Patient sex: M
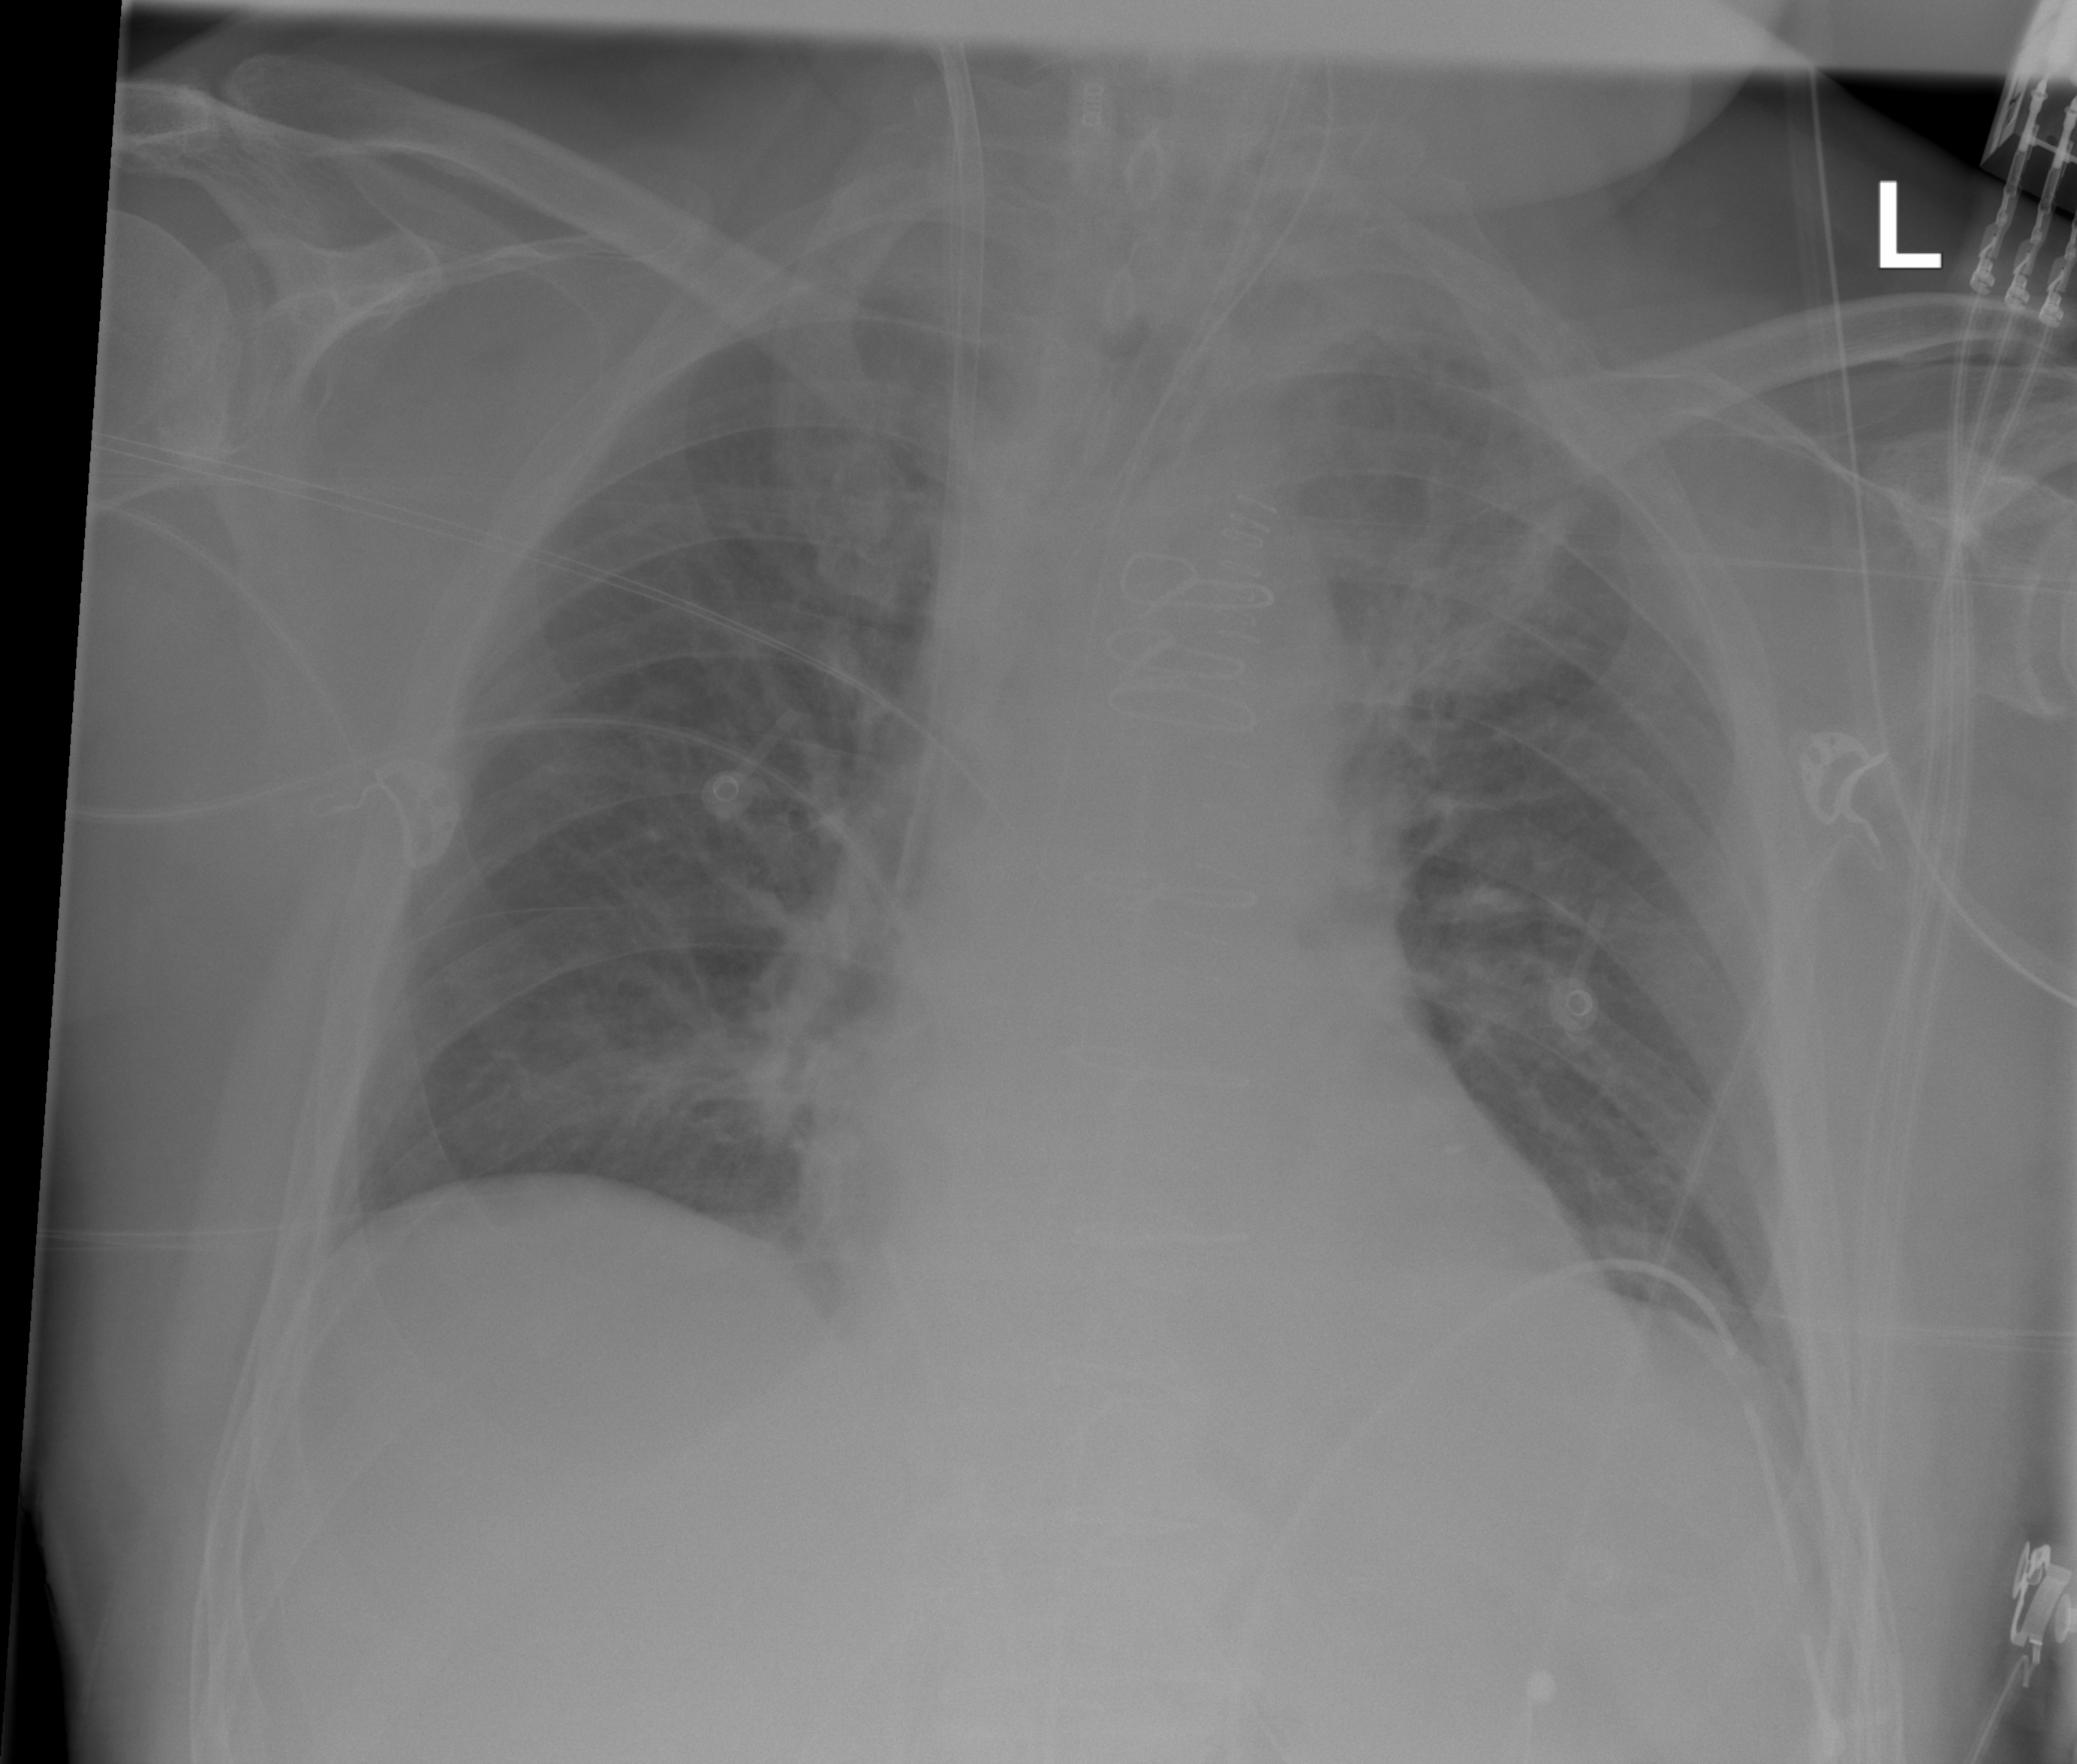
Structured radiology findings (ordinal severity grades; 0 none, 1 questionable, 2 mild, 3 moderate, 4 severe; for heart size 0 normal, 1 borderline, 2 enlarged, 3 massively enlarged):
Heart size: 0
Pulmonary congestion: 2
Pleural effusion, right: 0
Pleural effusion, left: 0
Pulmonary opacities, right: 0
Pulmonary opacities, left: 2
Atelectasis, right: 2
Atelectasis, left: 2